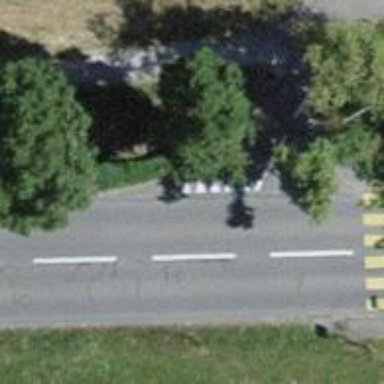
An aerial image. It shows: Row of trees in natural setting.